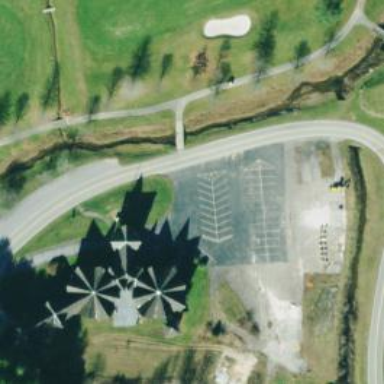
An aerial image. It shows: Service road on bridge designed for golf cartpath.